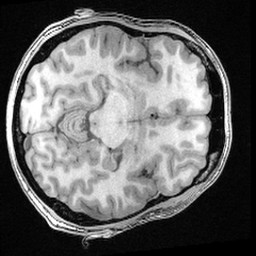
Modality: T1w
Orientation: axial
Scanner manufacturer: ge
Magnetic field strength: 3 T
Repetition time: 0.008572 s
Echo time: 0.003384 s